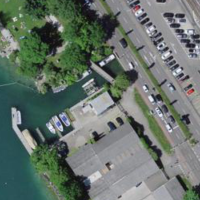
EUNIS habitat code: 53
Species observed at this site:
Epilobium hirsutum
Podiceps cristatus